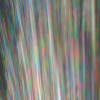
Label: sunburn